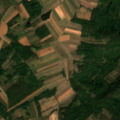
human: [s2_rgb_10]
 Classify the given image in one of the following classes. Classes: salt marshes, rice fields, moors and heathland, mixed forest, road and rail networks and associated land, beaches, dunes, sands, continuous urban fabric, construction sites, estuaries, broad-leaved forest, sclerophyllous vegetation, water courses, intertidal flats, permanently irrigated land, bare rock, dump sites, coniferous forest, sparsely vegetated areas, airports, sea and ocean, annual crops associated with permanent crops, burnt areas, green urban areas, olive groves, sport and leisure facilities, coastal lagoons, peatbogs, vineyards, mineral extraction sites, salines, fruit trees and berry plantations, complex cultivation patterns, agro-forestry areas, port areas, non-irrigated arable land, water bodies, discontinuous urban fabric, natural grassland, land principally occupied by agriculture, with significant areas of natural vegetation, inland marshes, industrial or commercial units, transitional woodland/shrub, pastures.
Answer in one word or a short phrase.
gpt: non-irrigated arable land, pastures, land principally occupied by agriculture, with significant areas of natural vegetation, broad-leaved forest